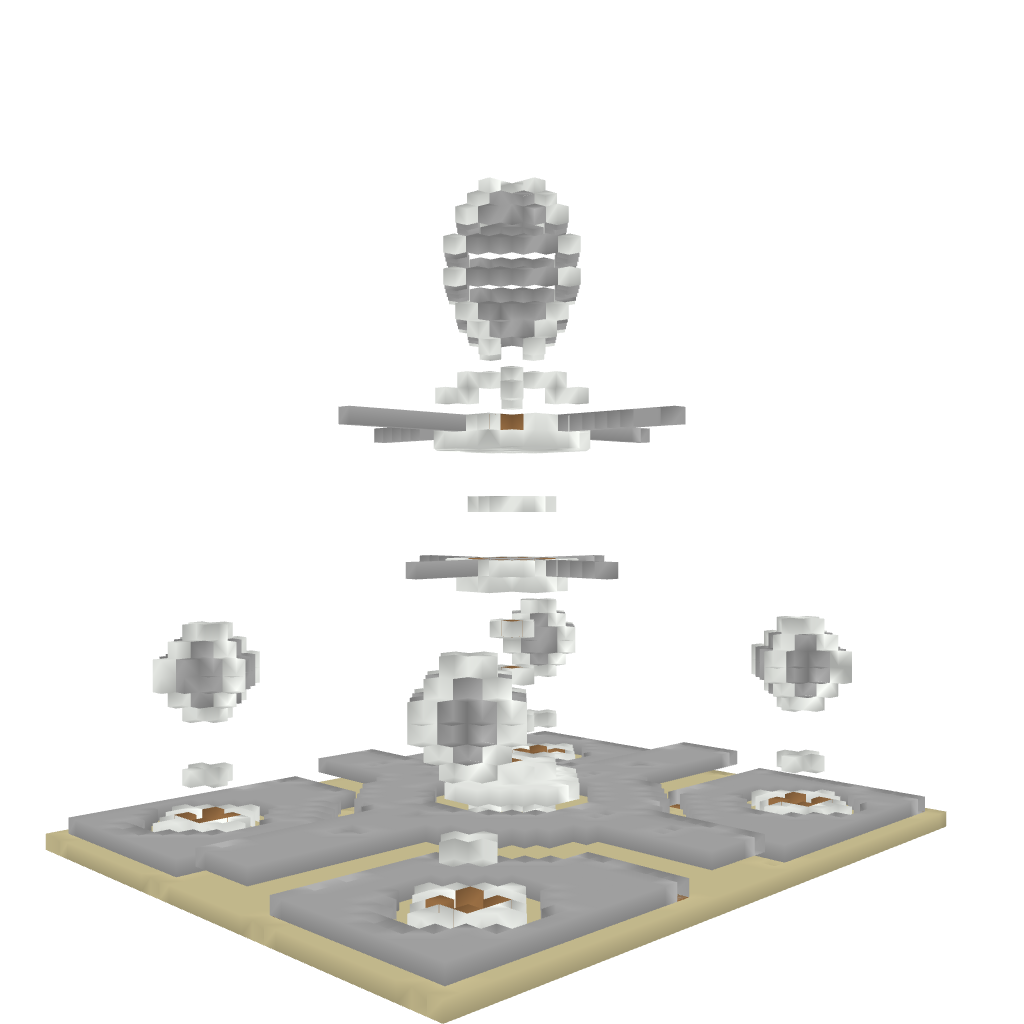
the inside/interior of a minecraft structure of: Paul's Fountain 01